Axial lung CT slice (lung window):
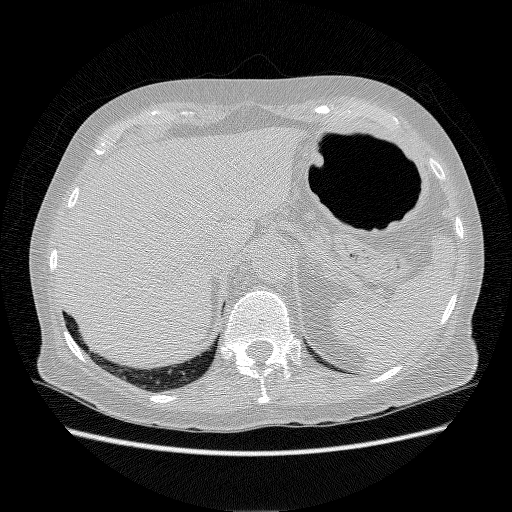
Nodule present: no